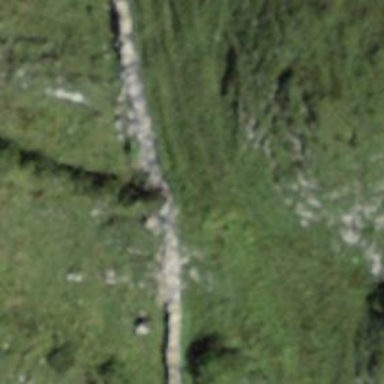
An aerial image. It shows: Dry stone wall barrier.